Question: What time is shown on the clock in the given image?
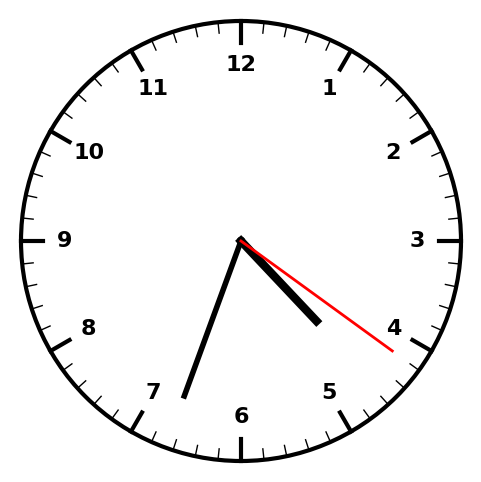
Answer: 04:33:21